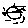
Label: sun